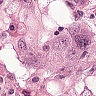
Metastatic tissue present: yes